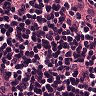
Metastatic tissue present: no